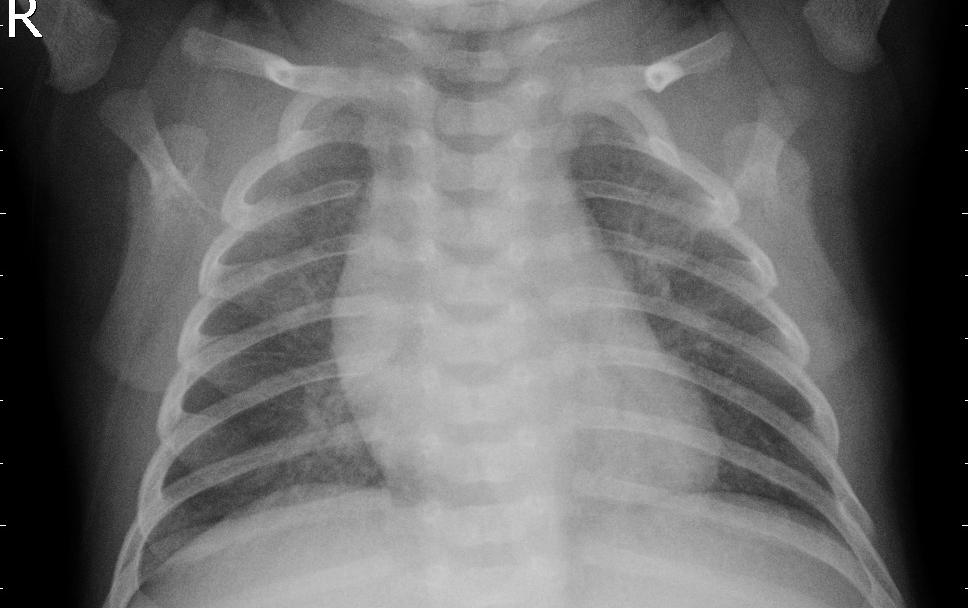
Diagnosis: PNEUMONIA